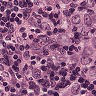
Metastatic tissue present: yes